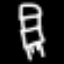
Label: chair